Question: I have 3 numerical vectors of length 45 called 'omega_S', 'omega_B' and 'omega_C'. The length 45 represents the age from 1 to 45. Can someone help me create a graph similar to this one using ggplot2:

These are the vectors:
'''
omega_S<-c(0.1 ,0.1 ,0.1 ,0.1 ,0.1 ,0.1 ,0.1 ,0.1 ,0.1 ,0.1 ,0.1 ,0.1 ,0.1 ,0.1 ,0.1 ,0.1 ,0.1 ,0.1 ,0.1 ,0.1 ,0.1 ,0.1 ,0.1 ,0.1 ,0.1 ,0.1 ,0.1 ,0.1 ,0.1 ,0.1 ,0.1 ,0.1 ,0.1 ,0.1 ,0.1 ,0.1 ,0.1 ,0.1 ,0.1 ,0.1 ,0.1 ,0.1 ,0.1 ,0.1 ,0.1)
omega_B<-c(1.<PHONE> ,1.<PHONE> ,1.<PHONE> ,1.<PHONE>, 1.<PHONE> ,1.<PHONE>, 1.<PHONE>, 1.<PHONE>, 1.<PHONE>, 1.<PHONE>, 1.<PHONE> ,0.98879812, 0.97316729 ,0.95698455, 0.94023042, 0.92288471, 0.90492654 ,0.88633429, 0.86708556 ,0.84715717 ,0.82652514 ,0.80516460 ,0.78304984, 0.76015424, 0.73645021, 0.71190921 ,0.68650169, 0.66019706, 0.63296364, 0.60476862, 0.57557807, 0.54535683, 0.51406850, 0.48167542, 0.44813856 ,0.41341755, 0.37747057, 0.34025433, 0.30172403 ,0.26183325,
0.22053397, 0.<PHONE>, 0.<PHONE> ,0.<PHONE>, 0.<PHONE>)
omega_C<-1-omega_B-omega_S
'''
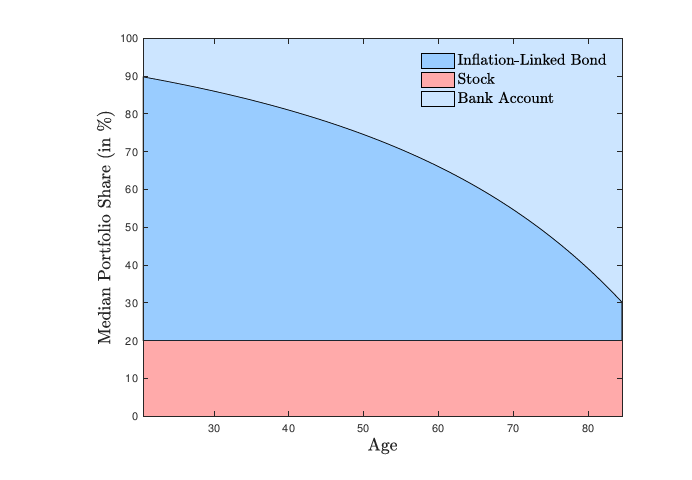
Answer: A data.table solution where the curves stack. I changed omega_C limit to be 2, so we don't have negative values. Take note that this apparently doesn't give the same plot as the solution you accepted if you had put 'omega_C <- 2 - omega_B - omega_S'.
'''
omega_S<-c(0.1 ,0.1 ,0.1 ,0.1 ,0.1 ,0.1 ,0.1 ,0.1 ,0.1 ,0.1 ,0.1 ,0.1 ,0.1 ,0.1 ,0.1 ,0.1 ,0.1 ,0.1 ,0.1 ,0.1 ,0.1 ,0.1 ,0.1 ,0.1 ,0.1 ,0.1 ,0.1 ,0.1 ,0.1 ,0.1 ,0.1 ,0.1 ,0.1 ,0.1 ,0.1 ,0.1 ,0.1 ,0.1 ,0.1 ,0.1 ,0.1 ,0.1 ,0.1 ,0.1 ,0.1)
omega_B<-c(1.<PHONE> ,1.<PHONE> ,1.<PHONE> ,1.<PHONE>, 1.<PHONE> ,1.<PHONE>, 1.<PHONE>, 1.<PHONE>, 1.<PHONE>, 1.<PHONE>, 1.<PHONE> ,0.98879812, 0.97316729 ,0.95698455, 0.94023042, 0.92288471, 0.90492654 ,0.88633429, 0.86708556 ,0.84715717 ,0.82652514 ,0.80516460 ,0.78304984, 0.76015424, 0.73645021, 0.71190921 ,0.68650169, 0.66019706, 0.63296364, 0.60476862, 0.57557807, 0.54535683, 0.51406850, 0.48167542, 0.44813856 ,0.41341755, 0.37747057, 0.34025433, 0.30172403 ,0.26183325,
0.22053397, 0.<PHONE>, 0.<PHONE> ,0.<PHONE>, 0.<PHONE>)
omega_C<- 2
library(ggplot2)
library(data.table)
DT <- data.table(omega_S = omega_S, omega_B = omega_B, omega_C = omega_C)
DT[, c('omega_S_start', 'omega_B_start', 'omega_C_start', 'age') := .(0, omega_S, omega_B, .I) ]
DT <- melt(DT, id.vars = c('omega_S', 'omega_B', 'omega_C', 'omega_S_start', 'omega_B_start', 'omega_C_start', 'age'),
measure.vars = list(1:3, 4:6) , variable.name = 'type', value.name = c('value_max', 'value_min'))
DT <- copy(DT[, c('type', 'value_min', 'value_max', 'age')])
DT[, type := fcase(type == 1, 'omega_S',
type == 2, 'omega_B',
type == 3, 'omega_C')]
DT %>% ggplot() +
geom_ribbon(aes(x = age, ymin = value_min, ymax = value_max, fill = type))
'''
<URL>